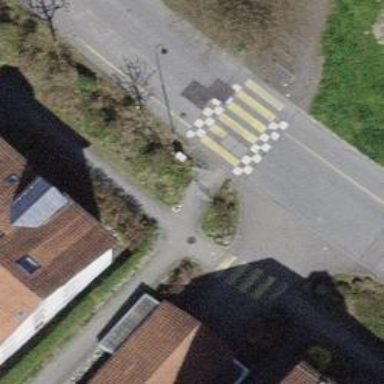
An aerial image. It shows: Uncontrolled zebra crossing with zebra markings.